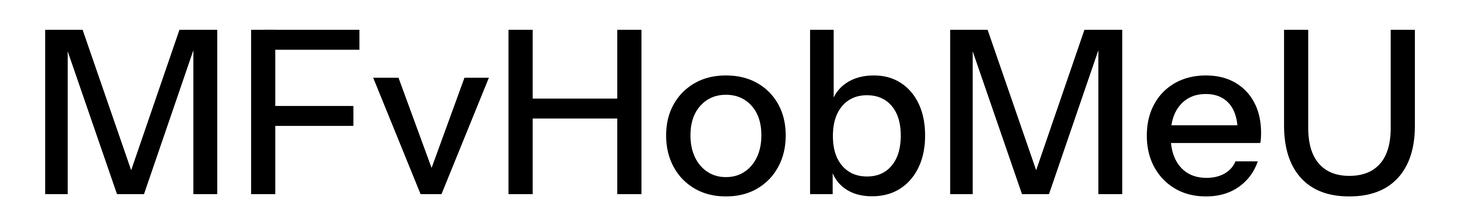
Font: InstrumentSans_Medium